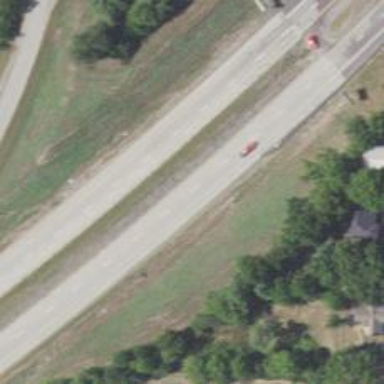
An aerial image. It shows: Asphalt motorway.